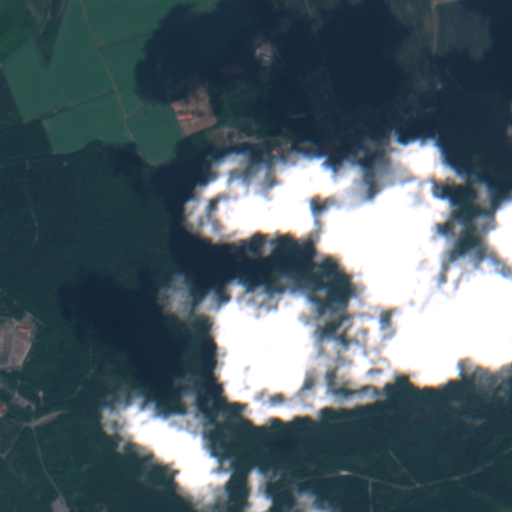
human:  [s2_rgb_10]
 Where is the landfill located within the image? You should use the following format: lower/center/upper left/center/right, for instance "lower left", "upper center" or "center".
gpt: There is no landfill in the image.